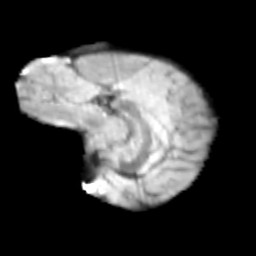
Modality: T2w
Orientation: sagittal
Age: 13
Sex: male
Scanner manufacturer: siemens
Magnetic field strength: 3 T
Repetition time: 3.8 s
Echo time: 0.07 s